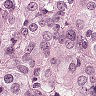
Metastatic tissue present: yes